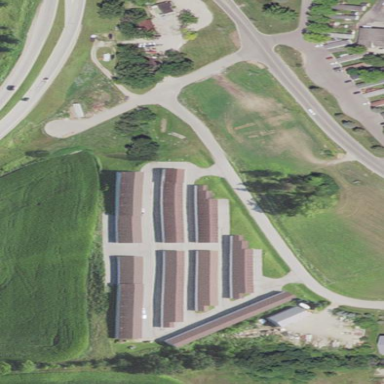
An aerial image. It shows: Area used for garages with storage rental services available.